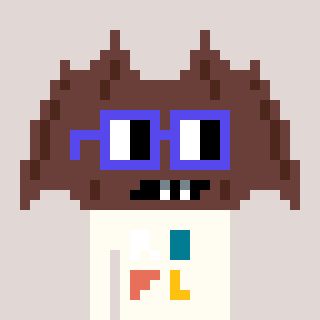
a pixel art character with square blue glasses, a bat-shaped head and a grayscale-colored body on a warm background